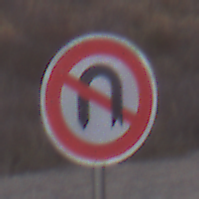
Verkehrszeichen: VerbotWenden
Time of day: SunriseSunset
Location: Outdoor (Suburban)
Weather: PartlyCloudy
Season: NotSpecified
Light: Natural